Field crop: maize
Growth stage: 2
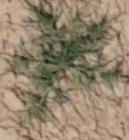
Species: salsola